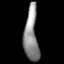
Tissue: lung
Cell type: Epithelial cells
Senescence score: 0.2221
Nuclear area (px): 744
Mean DAPI intensity: 141.776